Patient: sex M, age 71
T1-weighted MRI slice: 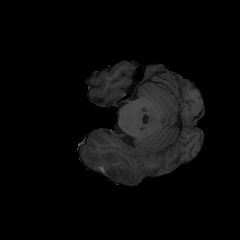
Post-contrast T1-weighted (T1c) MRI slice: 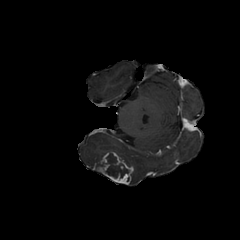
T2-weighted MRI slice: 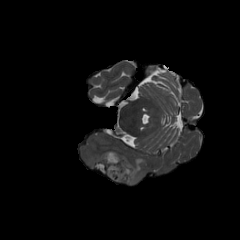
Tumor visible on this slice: yes
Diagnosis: Glioblastoma, IDH-wildtype
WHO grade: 4